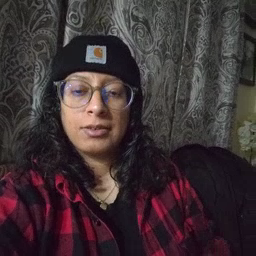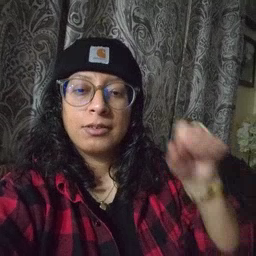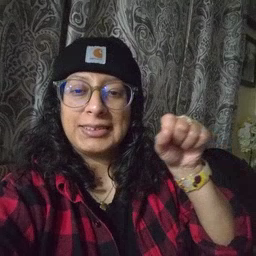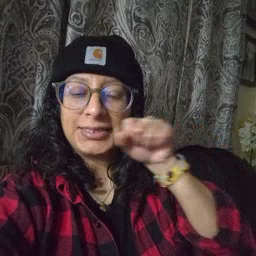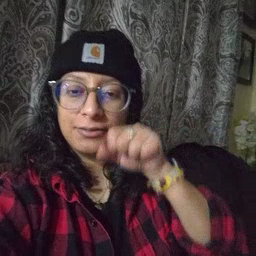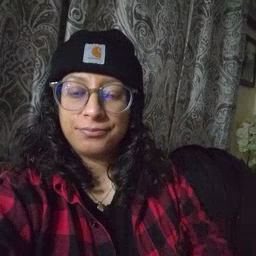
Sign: carrot